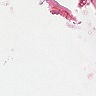
Metastatic tissue present: no